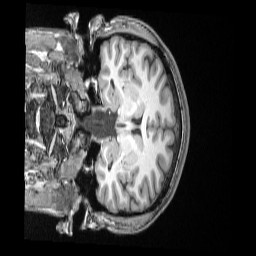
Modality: T1w
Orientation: coronal
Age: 20
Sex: male
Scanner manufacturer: siemens
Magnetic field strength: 3 T
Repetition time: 2 s
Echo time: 0.00339 s